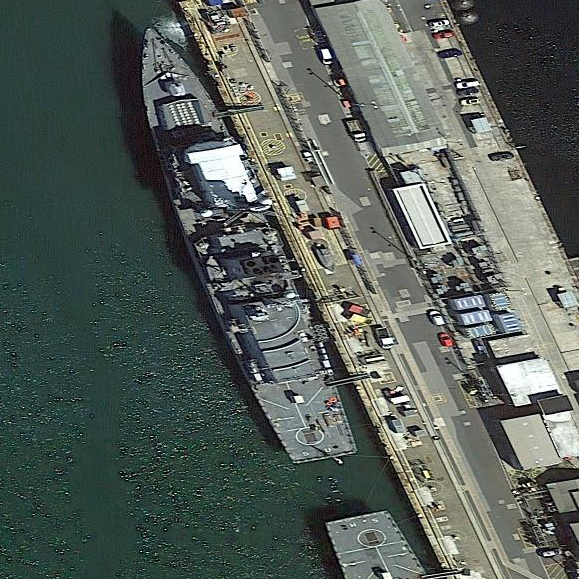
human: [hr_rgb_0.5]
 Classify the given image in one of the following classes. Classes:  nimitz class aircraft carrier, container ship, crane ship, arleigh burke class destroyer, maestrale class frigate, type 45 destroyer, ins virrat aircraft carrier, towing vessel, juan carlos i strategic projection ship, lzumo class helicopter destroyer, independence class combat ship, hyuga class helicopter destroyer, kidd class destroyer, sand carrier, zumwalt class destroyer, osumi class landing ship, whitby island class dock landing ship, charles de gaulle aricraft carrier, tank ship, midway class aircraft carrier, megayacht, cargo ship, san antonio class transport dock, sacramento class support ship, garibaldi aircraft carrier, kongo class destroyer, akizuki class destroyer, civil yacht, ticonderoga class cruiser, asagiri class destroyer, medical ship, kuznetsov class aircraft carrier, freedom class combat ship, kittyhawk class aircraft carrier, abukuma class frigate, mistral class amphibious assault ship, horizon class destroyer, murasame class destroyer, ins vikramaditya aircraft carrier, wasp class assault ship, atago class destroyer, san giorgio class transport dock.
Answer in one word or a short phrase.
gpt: Type 45 destroyer